Question:
I've got 3 'divs' lined up; the center 'div' has many 'position:absolute' images (which overlap -- one image is visible at a time; the rest are 'display:none;' for jQuery cross-fading, which is not germane).
I changed the center div to be 'position:relative' to enable its child images to be 'position:absolute'. if I set the left, center, and right 'div' to 'float:left', it doesn't display in the order: left, center, right div (the left and right are bunched up on the left).
If I take out 'position: relative' on the center div, it works (but the images can't be absolutely positioned within the parent 'div', of course).
How do I position these divs so that I have left, center, right, while the images can be absolutely positioned inside the center? Do I have to set relative for the left and right divs, too?
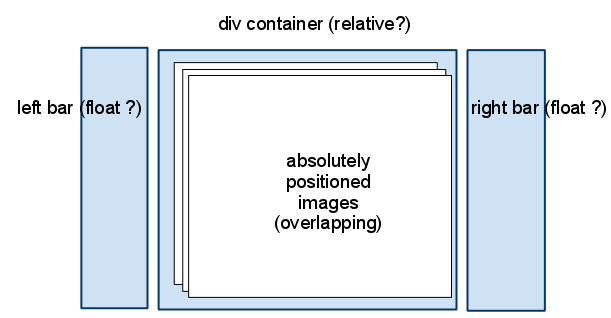
Answer: You could do it using the following CSS for each column. Take into account that both #div-left and #div-right must appear in the HTML #div-center, as otherwise they won't be at the same top position.
'''
#div-left {
float: left;
width: 100px;
}
#div-center {
margin: 0 100px;
position: relative;
}
#div-right {
float: right;
width: 100px;
}
'''
Basically, the left and right divs are being floated to each side, with a fixed width. Then the center div is assigned a left and right margin that equals the widths of the divs floating at each side. Because, thanks to the margins, the center div fits between the floats, it appears perfectly aligned between them.
The position:relative attribute is not needed for the layout (I just added it because you need to position other objects inside this div).
If you need the full layout to have a fixed width (say, you want the page to occupy a width of 980px), just create a div with this width, and include the three divs inside it.
You can see the example in action here: <URL>